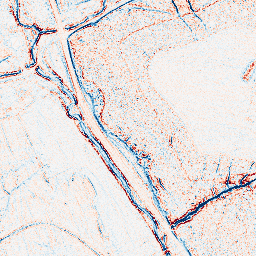
Category: edge_preserving
Decomposition family: bilateral
Decomposition parameters: d: 5
sigma_color: 75
sigma_space: 75
Upsampling method: bicubic
Upsampling parameters: scale: 4
Upsampling scale: 4